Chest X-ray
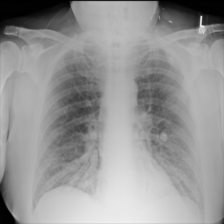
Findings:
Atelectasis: negative
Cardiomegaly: negative
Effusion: negative
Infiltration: negative
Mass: negative
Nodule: negative
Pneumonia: negative
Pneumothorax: negative
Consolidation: negative
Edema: positive
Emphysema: negative
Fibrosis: negative
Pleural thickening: negative
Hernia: negative